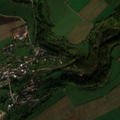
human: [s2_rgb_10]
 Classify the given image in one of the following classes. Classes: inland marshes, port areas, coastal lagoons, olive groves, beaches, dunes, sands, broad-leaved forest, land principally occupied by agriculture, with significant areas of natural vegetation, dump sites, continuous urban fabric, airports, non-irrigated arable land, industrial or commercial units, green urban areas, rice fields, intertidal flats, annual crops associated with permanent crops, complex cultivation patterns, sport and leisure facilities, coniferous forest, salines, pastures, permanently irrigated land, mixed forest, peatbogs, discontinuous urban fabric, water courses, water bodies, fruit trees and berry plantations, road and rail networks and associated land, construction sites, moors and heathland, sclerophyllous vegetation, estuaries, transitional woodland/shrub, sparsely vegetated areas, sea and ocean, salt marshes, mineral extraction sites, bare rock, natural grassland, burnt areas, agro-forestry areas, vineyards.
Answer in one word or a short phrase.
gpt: discontinuous urban fabric, non-irrigated arable land, complex cultivation patterns, broad-leaved forest